Interaction volume radius: 10 \u00c5
Interaction volume height: 40 \u00c5
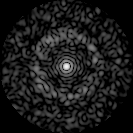
Disorder parameter: 0.8306